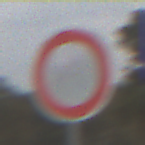
Verkehrszeichen: VerbotFahrzeugeAllerArt
Umgebung: Outdoor, Nature
Tageszeit: MorningAfternoon
Wetter: Overcast
Licht: Natural
Jahreszeit: NotSpecified
Kontrast: LowContrast